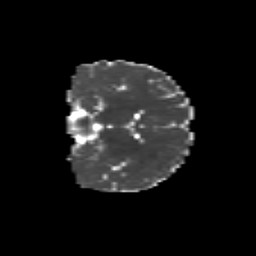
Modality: MD
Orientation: coronal
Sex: male
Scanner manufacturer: siemens
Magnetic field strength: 3 T
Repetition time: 5 s
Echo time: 0.071 s